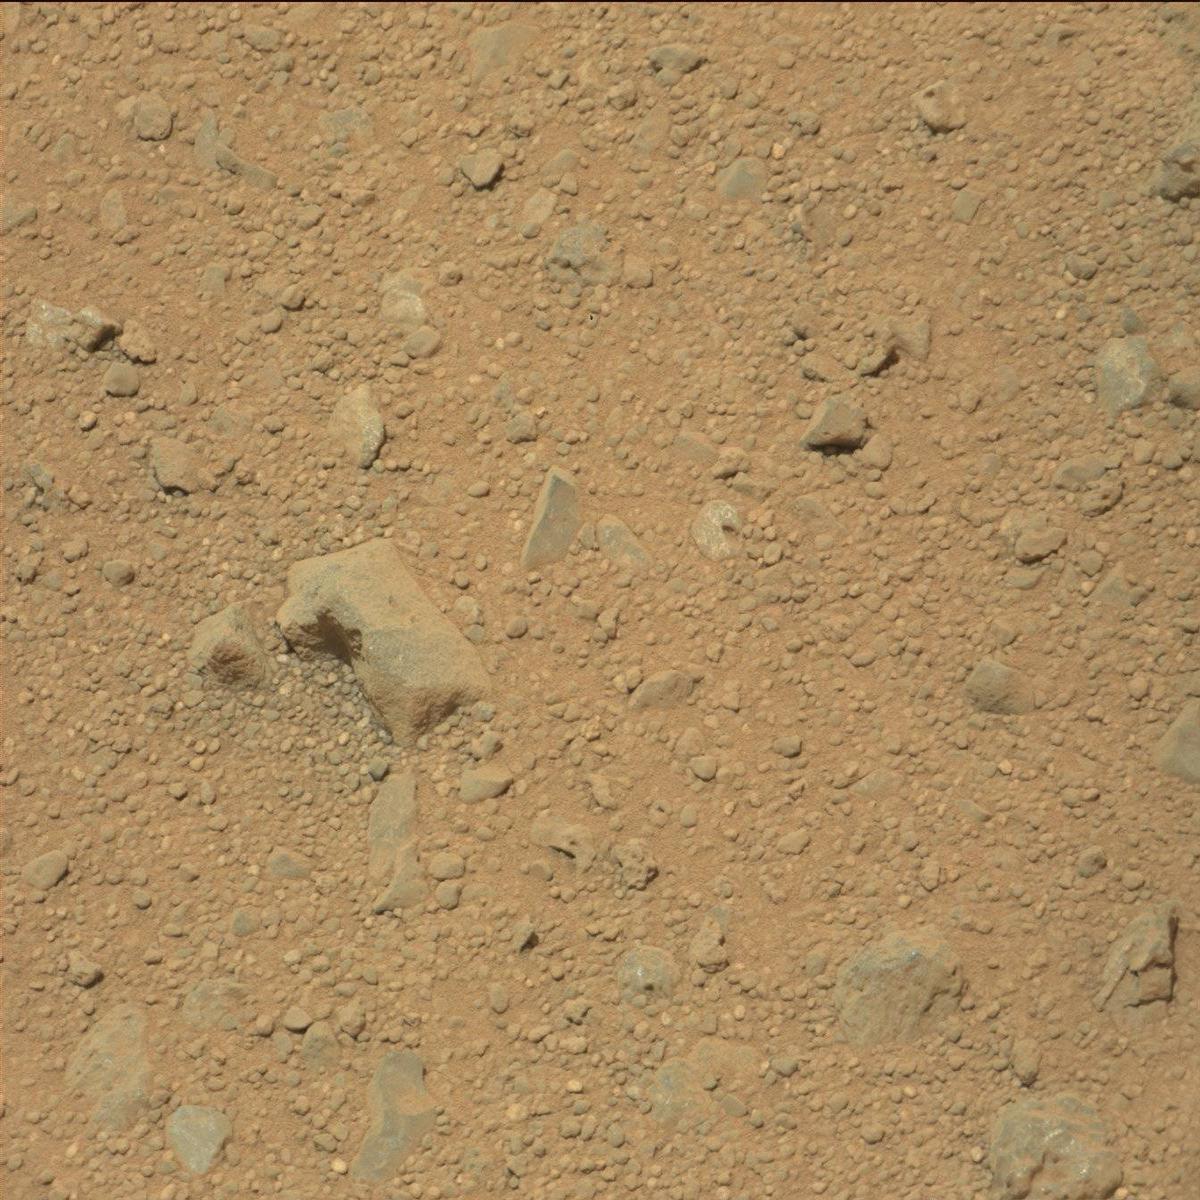
Terrain classes present: Bedrock, Rock, Sand / Soil